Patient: sex F, age 46
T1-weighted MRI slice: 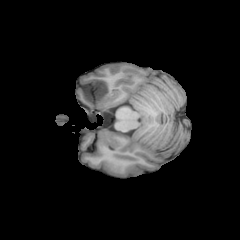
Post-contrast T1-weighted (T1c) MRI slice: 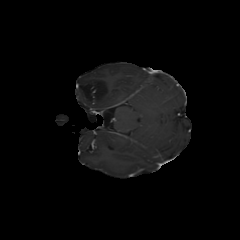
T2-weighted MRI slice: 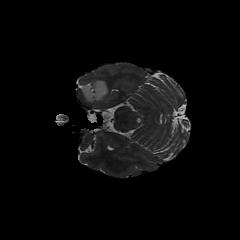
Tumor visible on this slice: yes
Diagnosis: Astrocytoma, IDH-mutant
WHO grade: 2